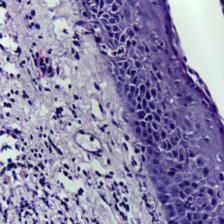
Diagnosis: Normal